Field crop: maize
Growth stage: 1
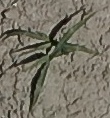
Species: sorghum